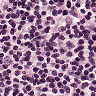
Metastatic tissue present: no